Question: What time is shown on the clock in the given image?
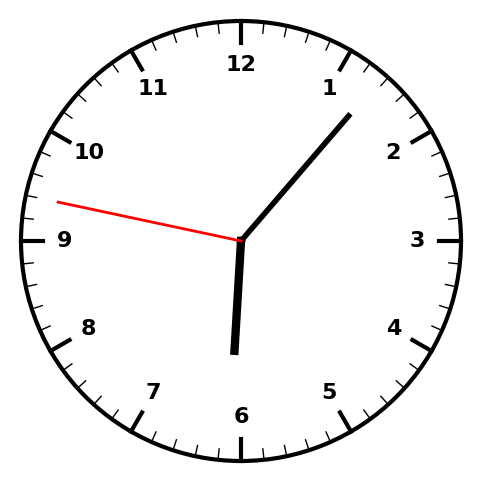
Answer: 06:06:47